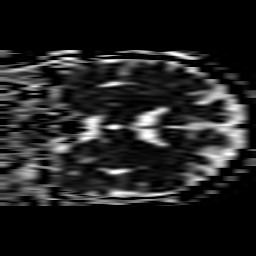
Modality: ADC
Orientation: coronal
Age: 73
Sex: male
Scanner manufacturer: philips
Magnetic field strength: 1.5 T
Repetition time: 4.824 s
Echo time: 0.07764 s